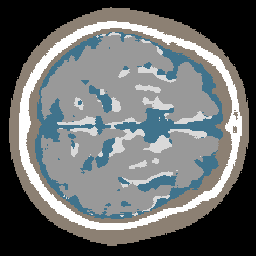
Label: no_lesion